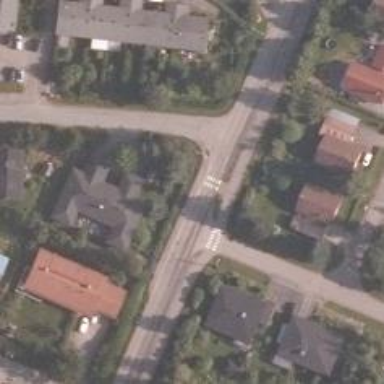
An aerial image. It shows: Asphalt cycleway.